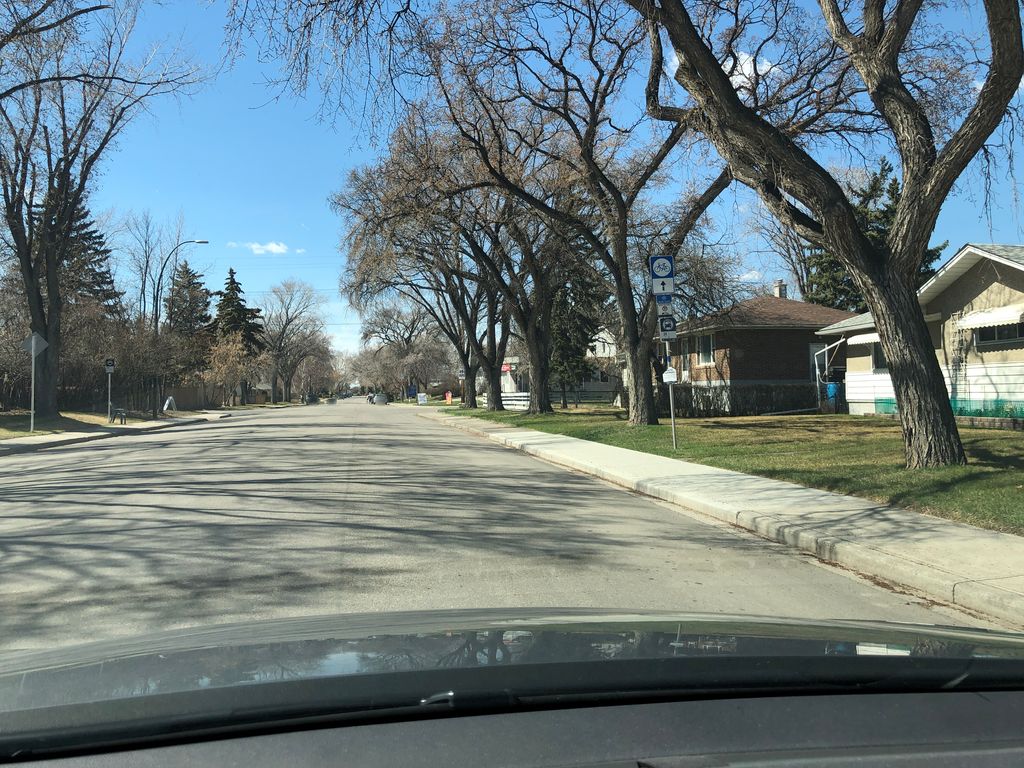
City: calgary